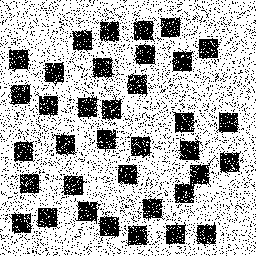
Squares: 36
Triangles: 0
Stars: 0
Total shapes: 36